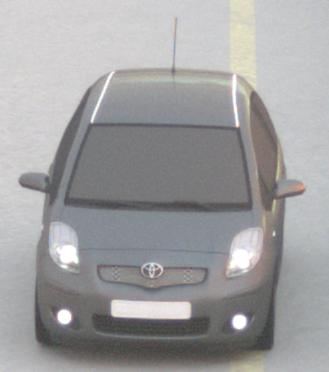
Make: Toyota
Model: Yaris 1.0
Detailed model: Yaris (XP13)
Model produced from: 2011/10
Model produced until: 2014/08
Doors: 3
Color: gray
Road condition: dry road
Daytime: sunrise or sunset
Contrast: medium contrast